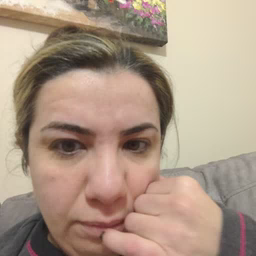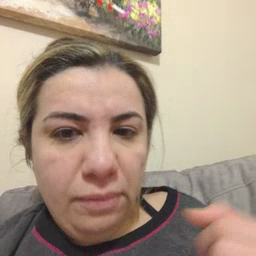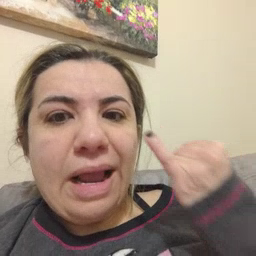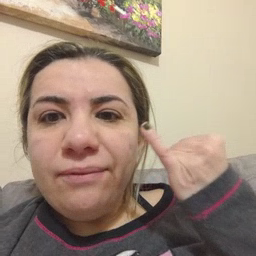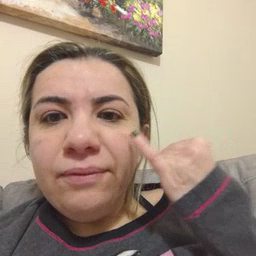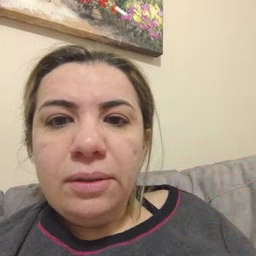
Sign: if